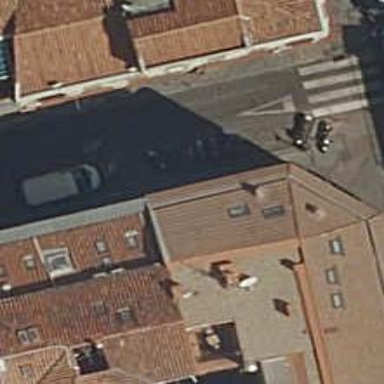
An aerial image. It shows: Motorcycle parking area.